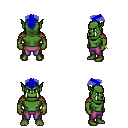
a pixel art fantasy rpg character, male body template, orc, green skin, leather shoulder armor, magenta pants, blue short mohawk hairstyle, bracelets, four views (front, back, left, right), 2x2 character sprite sheet, small pixel art, hard edges, no anti-aliasing